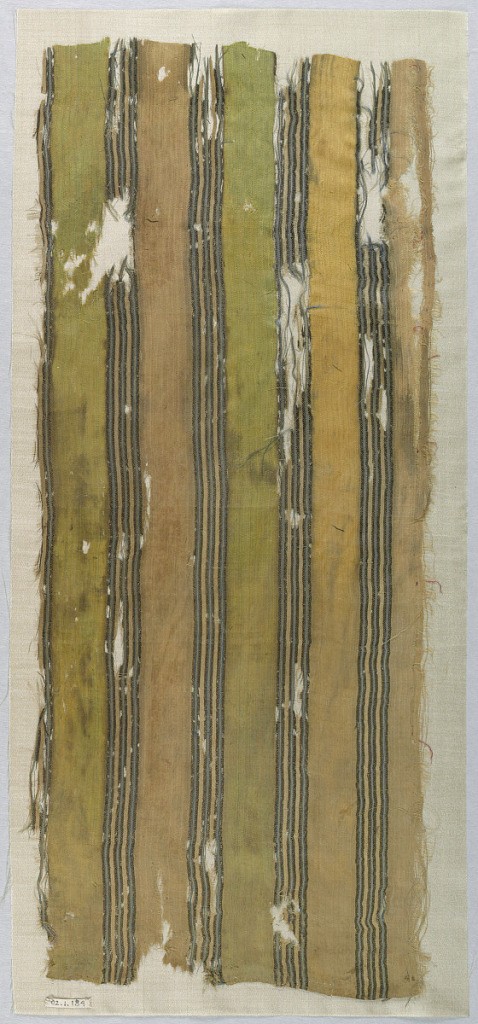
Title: Fragment
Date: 13th century
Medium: silk Technique: plain weave
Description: Striped in blues and browns.